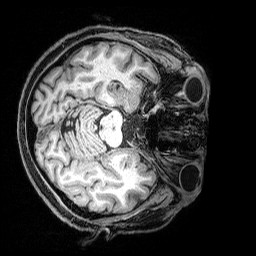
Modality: T1w
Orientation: axial
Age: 69
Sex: female
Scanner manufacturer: siemens
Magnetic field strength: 3 T
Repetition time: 2.5 s
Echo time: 0.00369 s